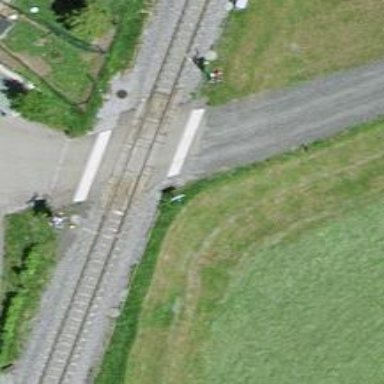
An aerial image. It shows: Railway level crossing.